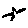
Label: star